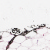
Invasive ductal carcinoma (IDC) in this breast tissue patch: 0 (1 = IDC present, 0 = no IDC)